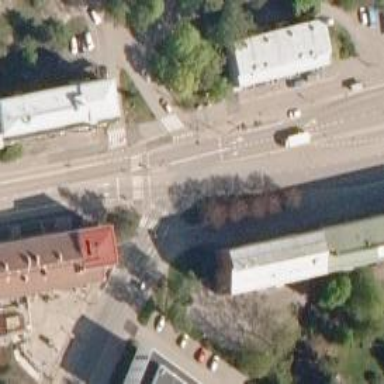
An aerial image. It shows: Asphalt cycleway with crossing.